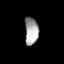
Tissue: lung
Cell type: Epithelial cells
Senescence score: 0.2022
Nuclear area (px): 361
Mean DAPI intensity: 167.382